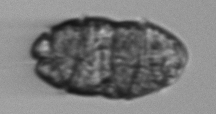
Label: Margalefidinium